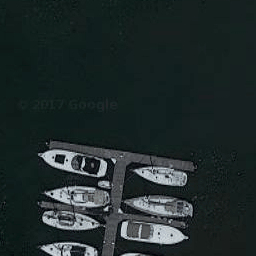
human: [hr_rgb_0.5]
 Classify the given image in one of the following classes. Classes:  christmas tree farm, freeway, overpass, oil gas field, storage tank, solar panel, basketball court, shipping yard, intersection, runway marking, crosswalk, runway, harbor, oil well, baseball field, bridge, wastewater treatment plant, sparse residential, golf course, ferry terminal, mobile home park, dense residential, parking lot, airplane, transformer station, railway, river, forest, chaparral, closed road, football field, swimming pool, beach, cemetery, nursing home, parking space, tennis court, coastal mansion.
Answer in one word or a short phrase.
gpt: harbor